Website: bh-photo
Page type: billing-address
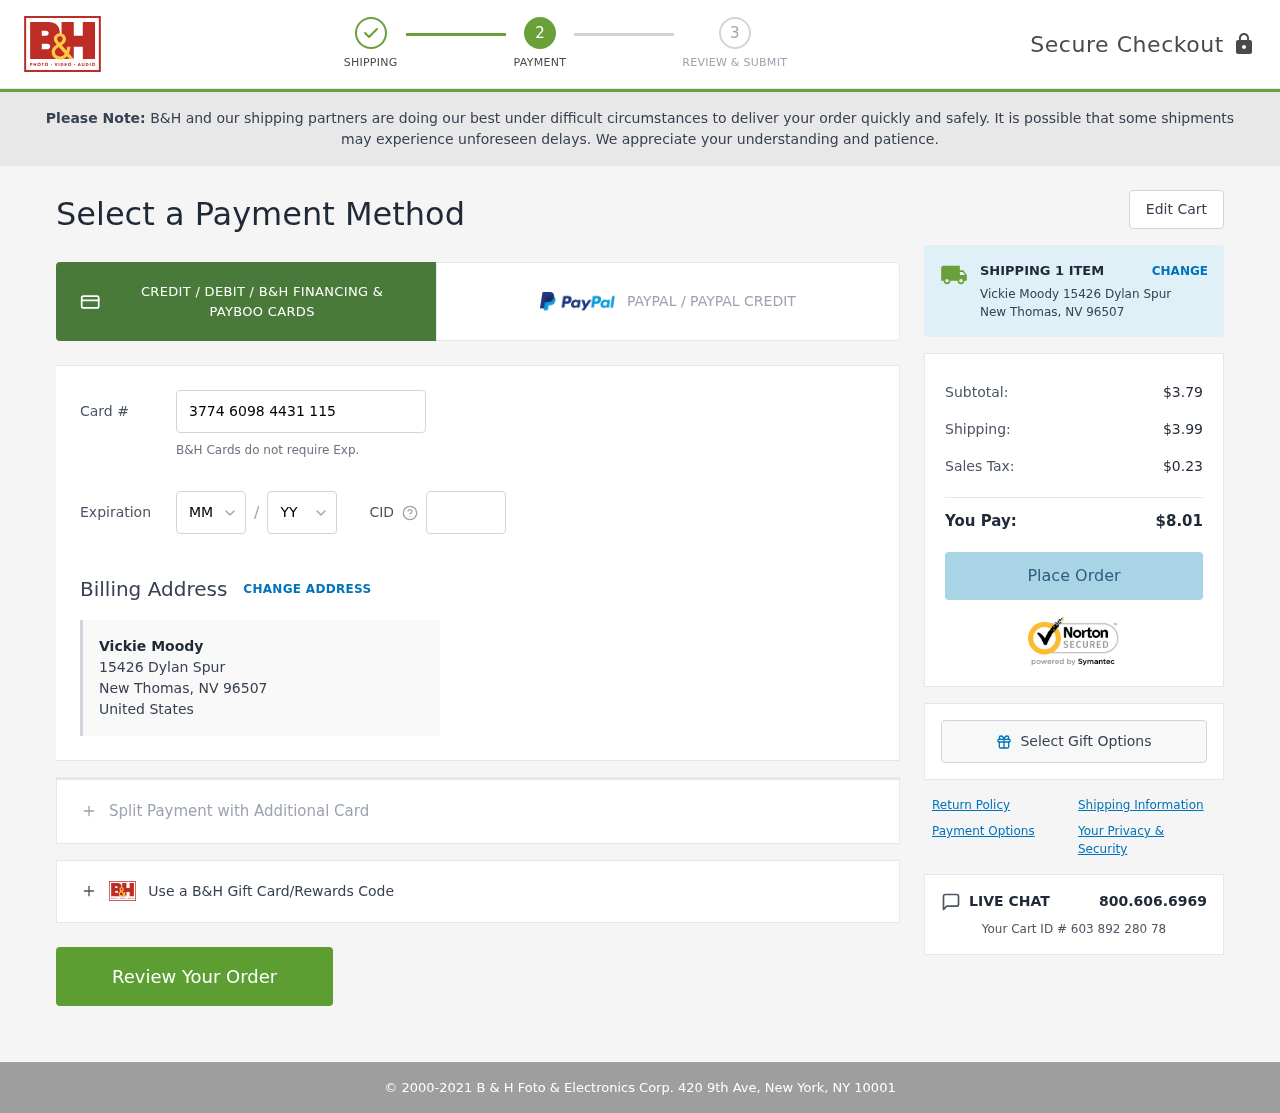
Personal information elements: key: PII_CARD_CVV
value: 7490
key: PII_CARD_EXPIRY_MONTH
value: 08
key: PII_CARD_EXPIRY_YEAR
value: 27
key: PII_CARD_NUMBER
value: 3774 6098 4431 115
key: PII_CITY
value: New Thomas
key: PII_COUNTRY
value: United States
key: PII_FULLNAME
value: Vickie Moody
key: PII_POSTCODE
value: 96507
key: PII_STATE_ABBR
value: NV
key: PII_STREET
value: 15426 Dylan Spur
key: PII_FULLNAME2
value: Vickie Moody
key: PII_STREET2
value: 15426 Dylan Spur
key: PII_CITY_STATE_ZIP2
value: New Thomas, NV
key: PII_POSTCODE2
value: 96507
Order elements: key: ORDER_NUM_ITEMS
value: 1
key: ORDER_SUBTOTAL
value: $3.79
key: ORDER_SHIPPING_COST
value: $3.99
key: ORDER_TAX
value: $0.23
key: ORDER_TOTAL
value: $8.01
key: ORDER_ID
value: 603 892 280 78